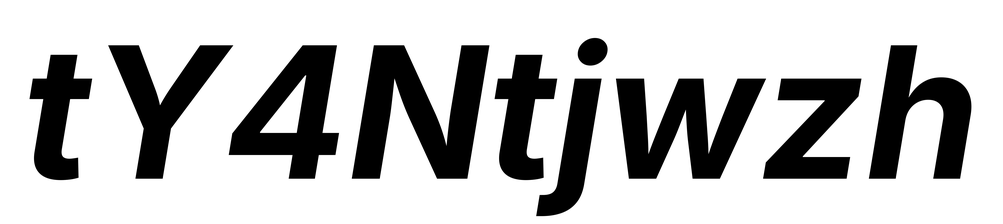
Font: Inter-Italic_Bold_Italic